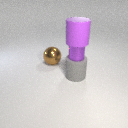
large gray rubber cylinder below large purple rubber cylinder